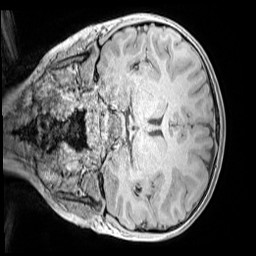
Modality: MP2RAGE
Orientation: coronal
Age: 9
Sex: female
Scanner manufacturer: siemens
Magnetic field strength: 3 T
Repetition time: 4 s
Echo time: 0.00299 s